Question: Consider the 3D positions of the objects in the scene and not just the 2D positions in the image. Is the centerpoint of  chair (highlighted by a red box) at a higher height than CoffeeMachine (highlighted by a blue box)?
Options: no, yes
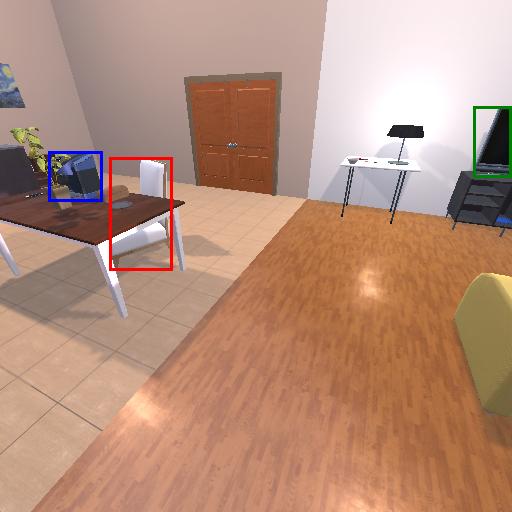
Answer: no